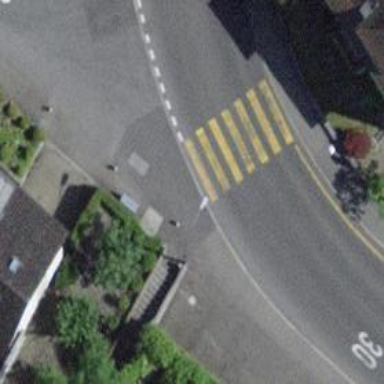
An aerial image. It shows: Kerb serving as barrier.